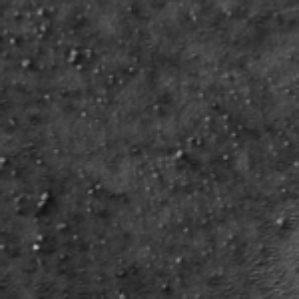
Label: frost